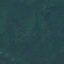
Land use / land cover: Forest